Question: I want to add 'libboost_filesystem.dylib' to my Xcode target as a library to link to, but Boost is installed in '/opt/local/lib'.
'/opt' is hidden and not accessible from the open panel, so I cannot select the dylib:

How can I add the library to my target?
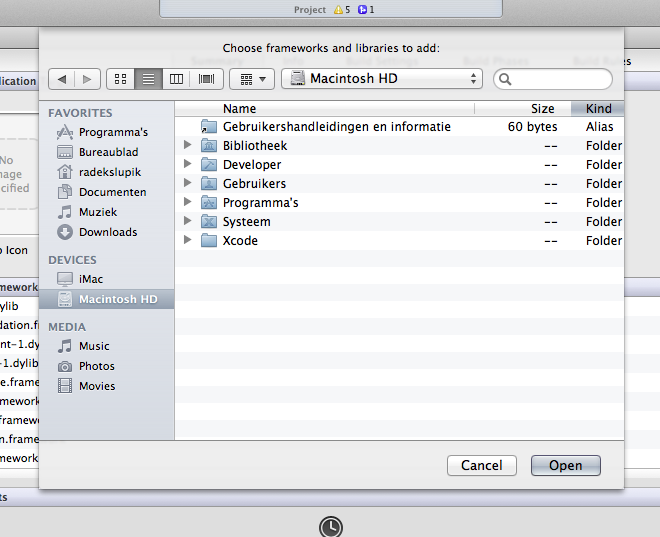
Answer: Cmd-Shift-G in any open dialog under OS X triggers "go to folder" (in which you can enter any path). Alternatively you can 'open /opt/local/lib' in the Terminal (which opens the folder in a Finder window), then drag the library into your project.